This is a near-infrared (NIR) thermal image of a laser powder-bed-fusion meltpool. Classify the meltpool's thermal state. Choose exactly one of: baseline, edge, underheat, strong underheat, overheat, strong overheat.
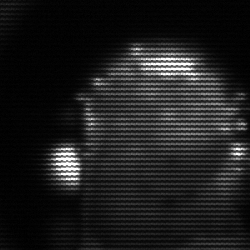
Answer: baseline